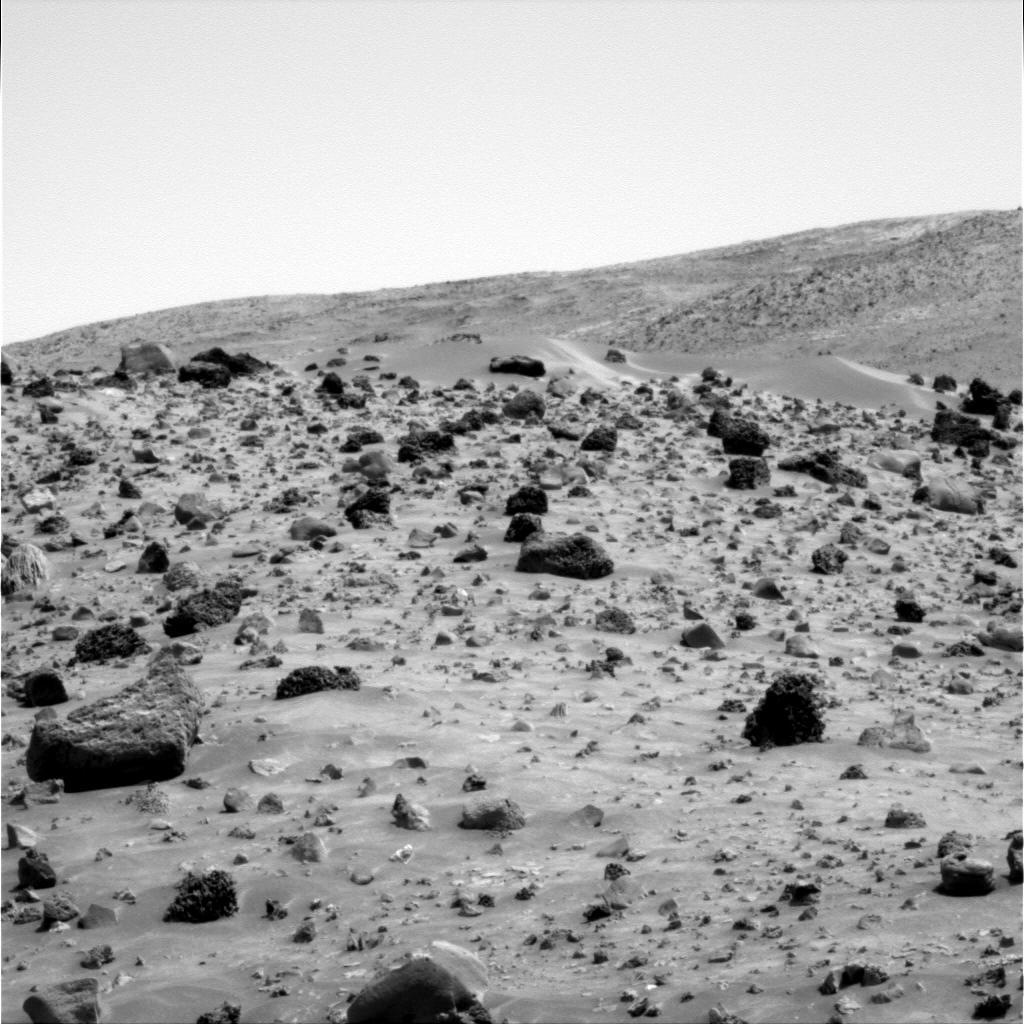
Terrain classes present: Gravel / Sand / Soil, Rock, Sky / Distant Mountains